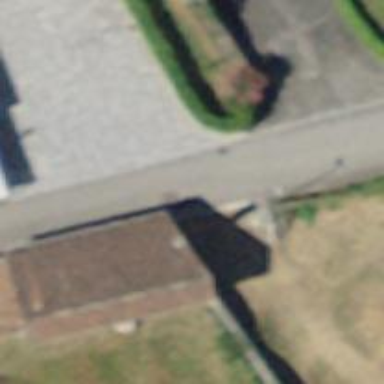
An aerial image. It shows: Alleyway designated as service road.